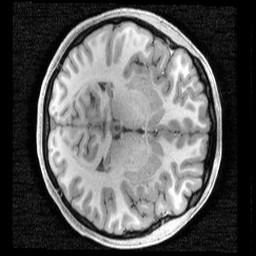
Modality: T1w
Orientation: axial
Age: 19
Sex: female
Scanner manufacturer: siemens
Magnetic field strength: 3 T
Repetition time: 2.4 s
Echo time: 0.00231 s